Question: i am working on one stuff in which i want to use some part of the canvas as bitmap
. here i have attached on image for that . (which has wight Stork)
here is a Algorithm of my program .
1: create a canvas .
2: draw a color picker on canvas .
3: draw a rectangle on a canvas.
now i want to use this rectangle as a bitmap ..
so is there any ?
(i heard about Picture class to capture a canvas , i don't know its relevant to this scenario )
 .
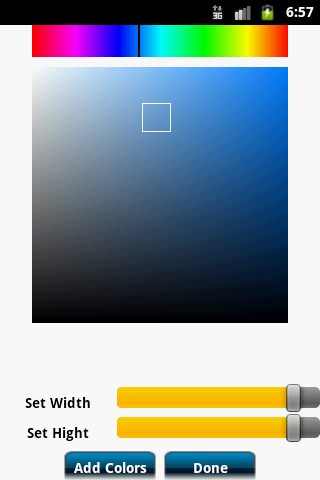
Answer: All canvas is is a wrapper to a bitmap that exposes useful drawing functions. So you can create a canvas with a bitmap, then call createBitmap() on that bitmap to just get the small rectangle. Below is an outline of the code.
'''
Bitmap bitmap = Bitmap.createBitmap(/*screen width*/, /*screen height*/);
Canvas canvas = new Canvas(bitmap);
// . . .
// Draw color picker
// . . .
Bitmap selectedRectangle = Bitmap.createBitmap(bitmap, /*x*/, /*y*/, /*rectWidth*/, /*rectHeight*/);
'''